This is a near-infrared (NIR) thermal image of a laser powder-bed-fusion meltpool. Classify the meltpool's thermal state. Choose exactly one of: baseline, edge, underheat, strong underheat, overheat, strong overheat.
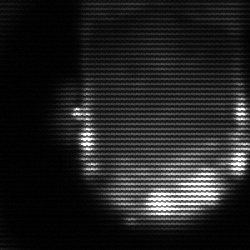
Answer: baseline